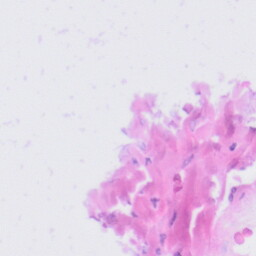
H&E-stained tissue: Tonsil